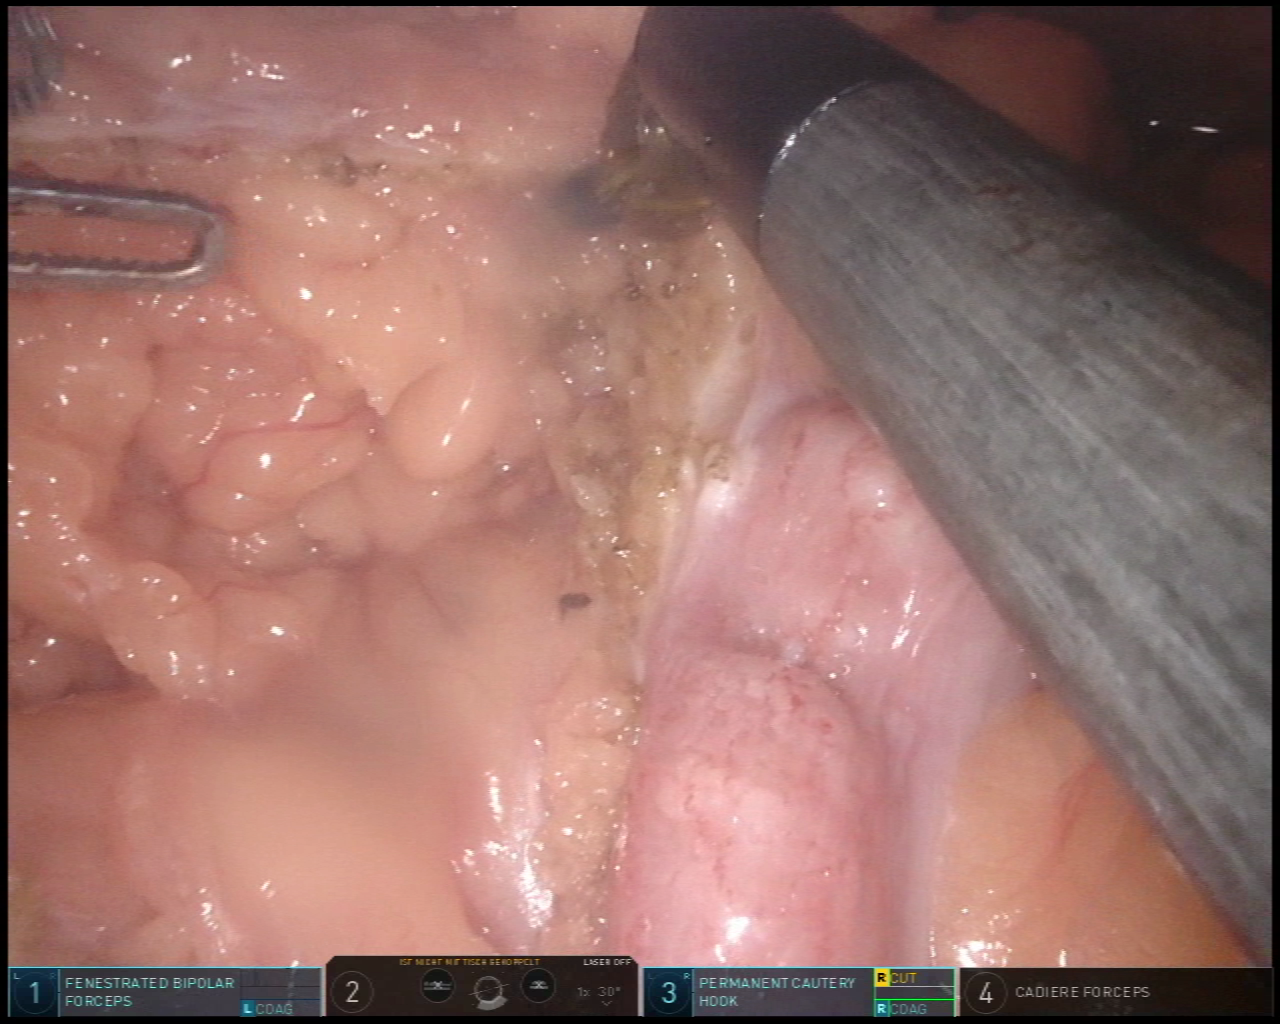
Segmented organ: colon
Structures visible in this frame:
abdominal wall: no
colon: yes
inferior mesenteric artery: no
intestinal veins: no
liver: no
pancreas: no
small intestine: no
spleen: no
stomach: no
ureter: no
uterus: no
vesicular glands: no